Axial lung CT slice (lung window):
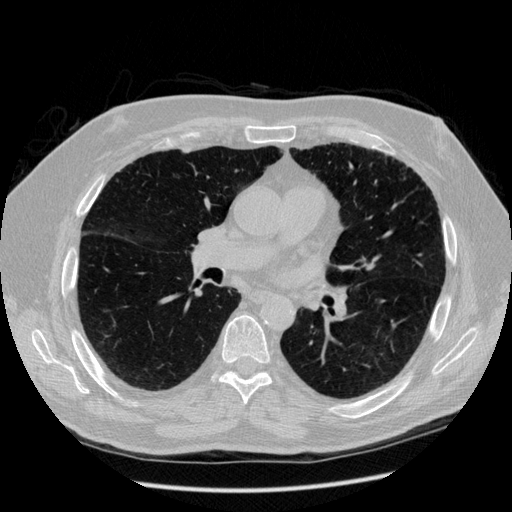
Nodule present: yes
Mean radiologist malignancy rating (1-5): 3.25